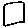
Label: square